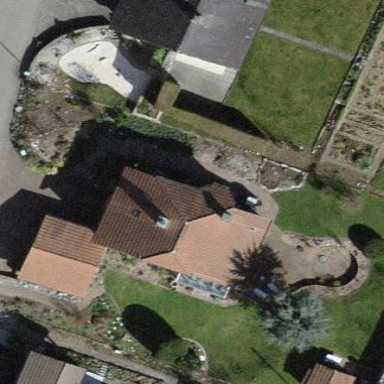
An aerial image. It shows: Building with tile roof.